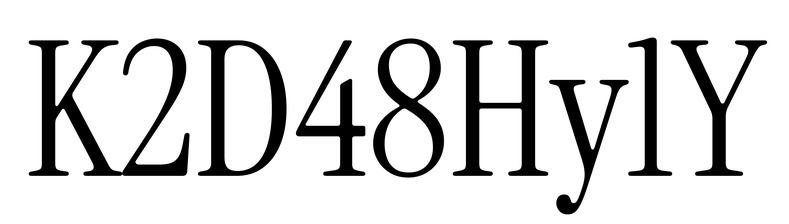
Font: InstrumentSerif-Regular